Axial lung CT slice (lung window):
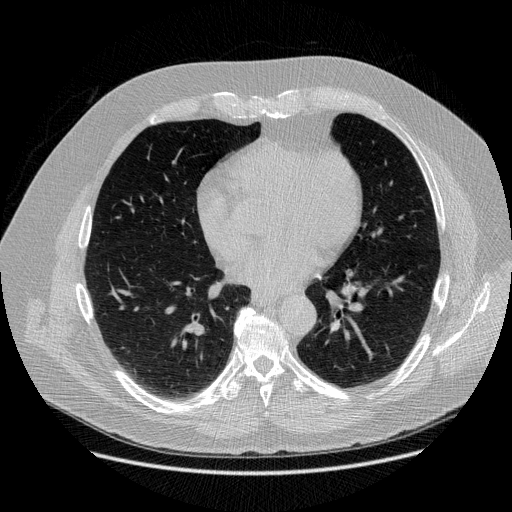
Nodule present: no